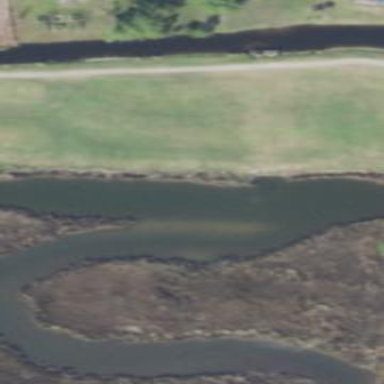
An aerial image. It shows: Water hazard on golf course.